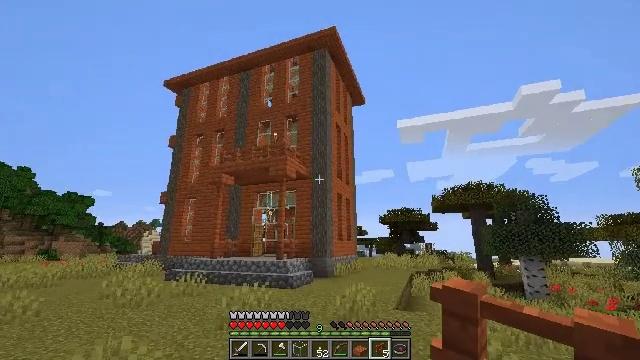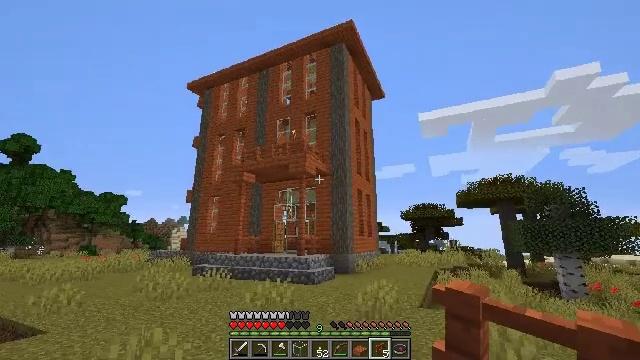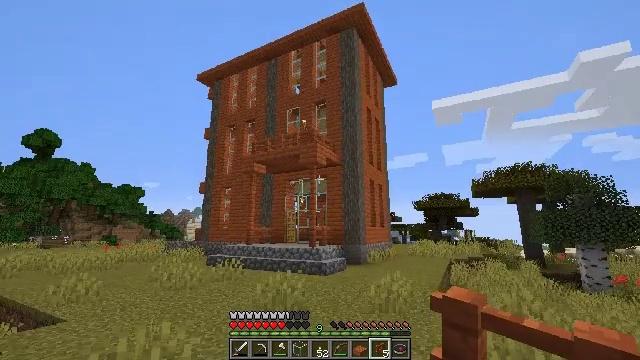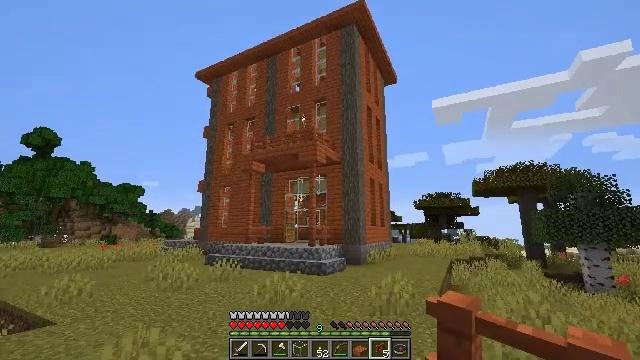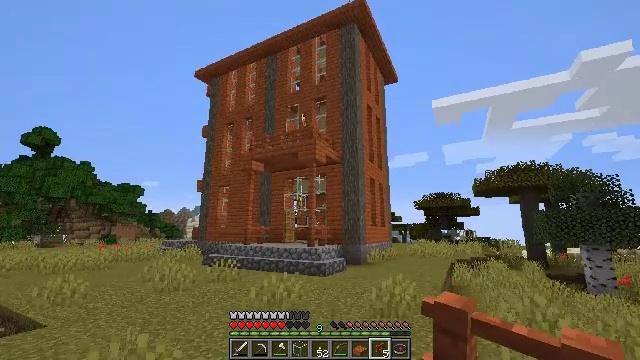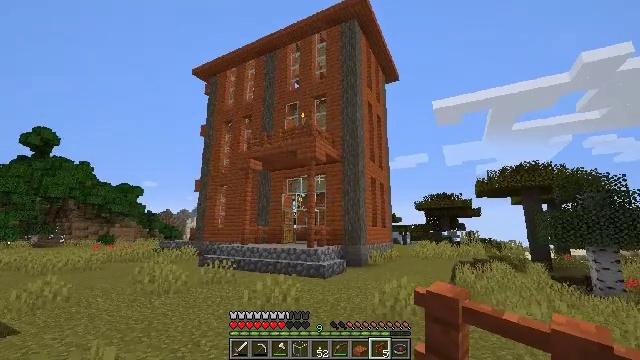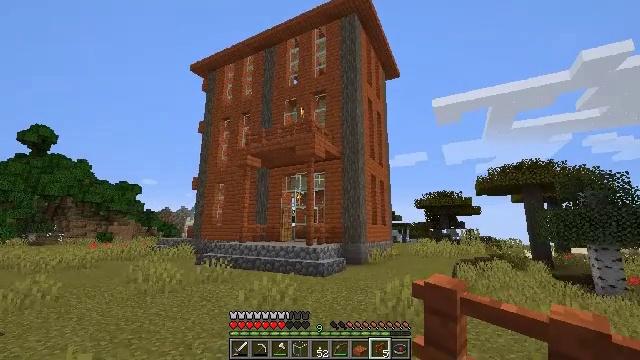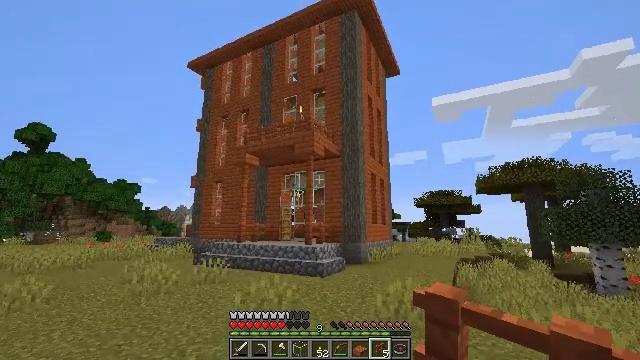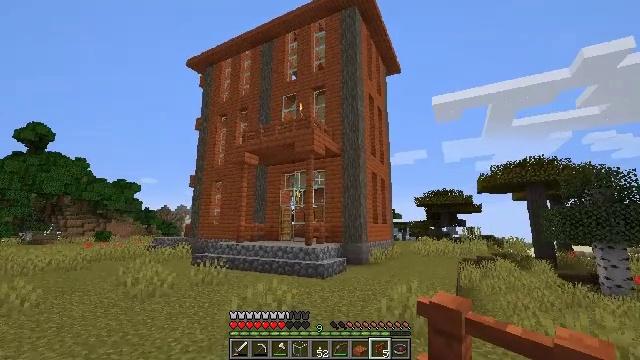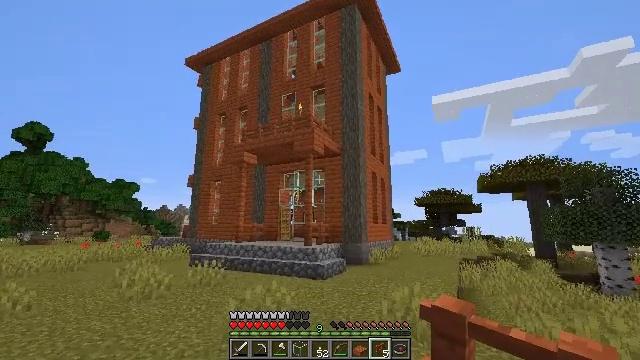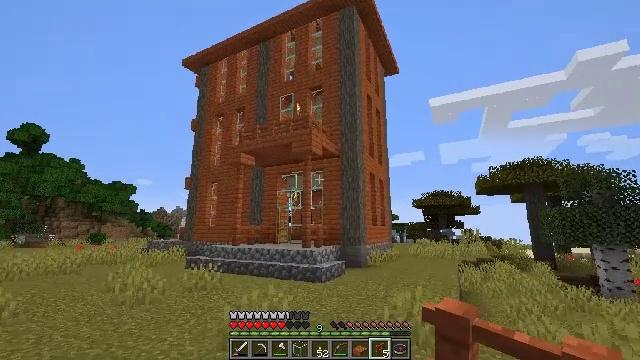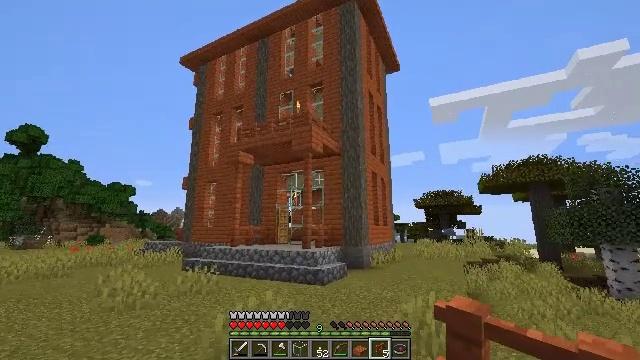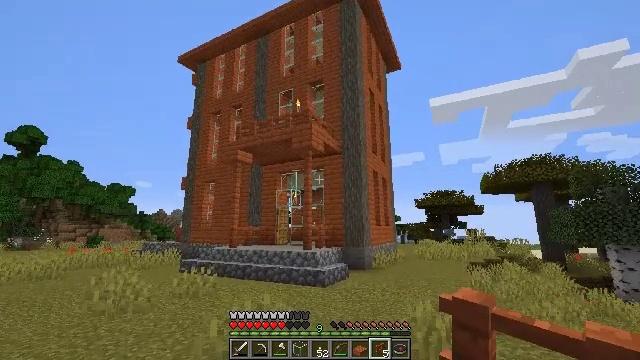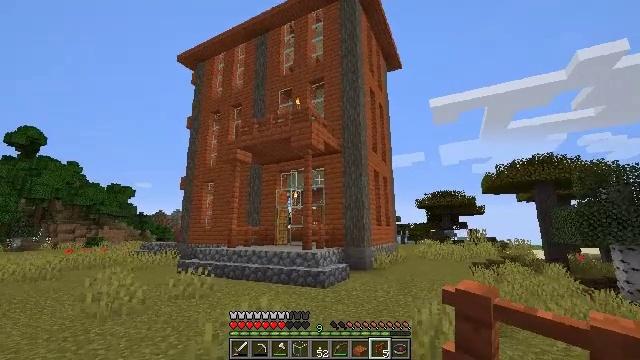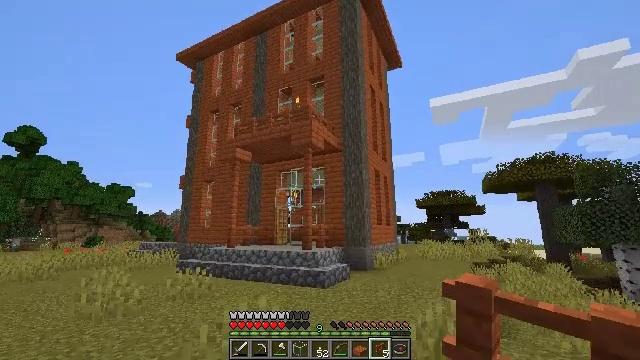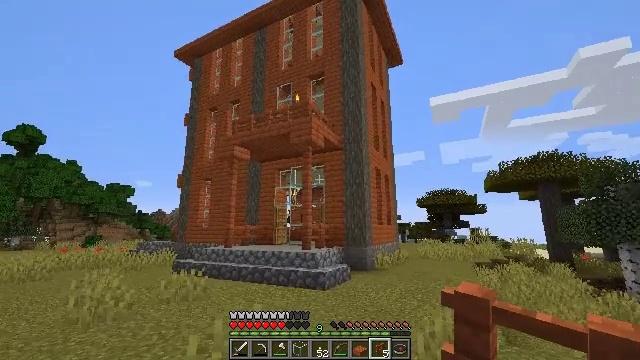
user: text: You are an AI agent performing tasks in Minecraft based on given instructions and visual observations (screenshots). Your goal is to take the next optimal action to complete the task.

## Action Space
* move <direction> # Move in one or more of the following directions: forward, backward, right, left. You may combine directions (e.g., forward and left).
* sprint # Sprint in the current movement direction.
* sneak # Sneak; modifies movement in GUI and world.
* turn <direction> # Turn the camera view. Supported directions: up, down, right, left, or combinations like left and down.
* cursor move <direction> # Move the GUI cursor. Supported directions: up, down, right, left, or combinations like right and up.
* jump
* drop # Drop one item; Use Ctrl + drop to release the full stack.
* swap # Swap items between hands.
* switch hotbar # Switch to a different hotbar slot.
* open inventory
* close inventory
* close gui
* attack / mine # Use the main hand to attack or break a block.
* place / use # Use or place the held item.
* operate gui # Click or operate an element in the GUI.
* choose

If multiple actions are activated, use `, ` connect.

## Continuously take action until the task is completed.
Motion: motion action
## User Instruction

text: Break the acacia slab from the floor.
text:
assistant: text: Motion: move forward, turn left
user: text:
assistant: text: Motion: move forward, turn left and down
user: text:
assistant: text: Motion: move forward
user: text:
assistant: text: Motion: move forward
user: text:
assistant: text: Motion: move forward
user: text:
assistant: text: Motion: move forward
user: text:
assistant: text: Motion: move forward
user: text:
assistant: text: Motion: move forward
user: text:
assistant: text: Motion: move forward
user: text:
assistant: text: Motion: move forward
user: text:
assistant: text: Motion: move forward
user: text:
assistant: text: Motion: move forward
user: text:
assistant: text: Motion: move forward
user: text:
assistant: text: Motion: move forward
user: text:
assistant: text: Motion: move forward
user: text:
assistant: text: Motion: move forward
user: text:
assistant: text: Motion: move forward
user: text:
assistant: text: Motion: move forward and move left
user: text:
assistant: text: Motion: move forward and move left
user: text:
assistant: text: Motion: move forward and move left
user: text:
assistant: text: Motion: move forward and move left
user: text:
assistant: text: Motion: move forward and move left
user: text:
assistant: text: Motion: move forward and move left
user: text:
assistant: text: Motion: move forward and move left
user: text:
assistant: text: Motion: move forward and move left
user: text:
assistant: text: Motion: move forward
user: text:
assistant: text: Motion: move forward
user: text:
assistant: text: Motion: move forward
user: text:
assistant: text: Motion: move forward
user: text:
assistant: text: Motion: move forward